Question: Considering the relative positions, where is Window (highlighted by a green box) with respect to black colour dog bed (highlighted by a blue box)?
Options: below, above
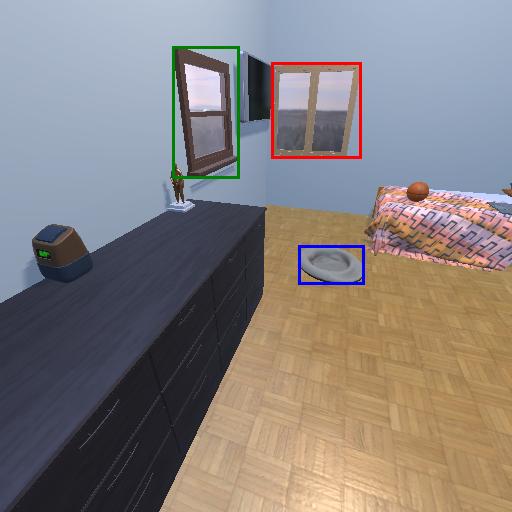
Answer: below